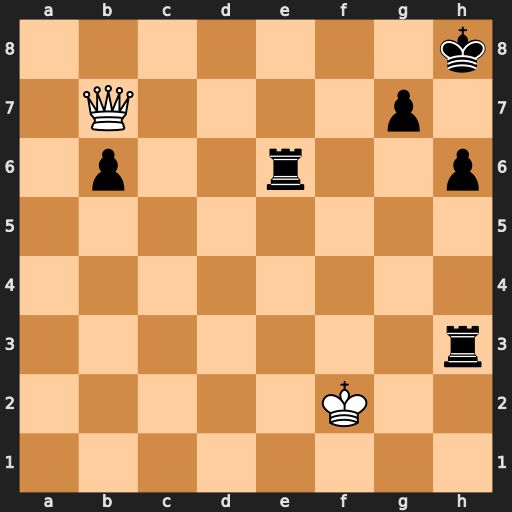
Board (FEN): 7k/1Q4p1/1p2r2p/8/8/7r/5K2/8
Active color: w
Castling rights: -
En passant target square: -
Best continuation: Qc8+ Kh7 Qxe6